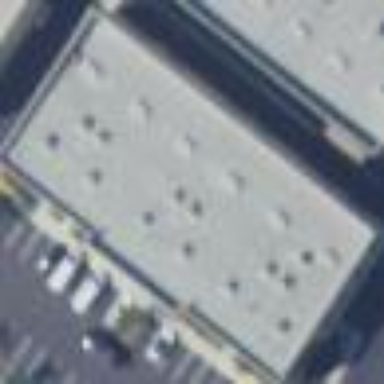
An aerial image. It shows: Commercial building.